Field crop: maize
Growth stage: 2
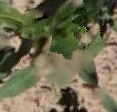
Species: maize